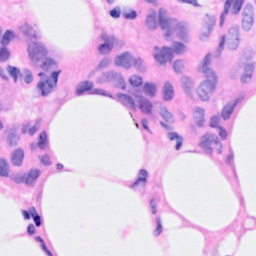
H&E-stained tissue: Breast